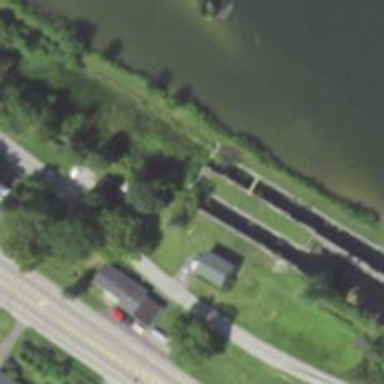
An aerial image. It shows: Lock gate on waterway.